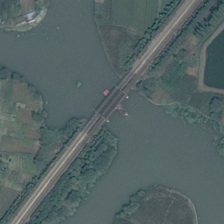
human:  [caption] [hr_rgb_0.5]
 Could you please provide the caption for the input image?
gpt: many green planes are in two sides of a river with branches and a bridge over it .

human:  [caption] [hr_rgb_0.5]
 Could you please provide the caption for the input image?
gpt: many green planes are in two sides of a river with branches and a bridge over it .

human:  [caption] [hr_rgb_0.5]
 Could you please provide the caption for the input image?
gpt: many green planes are in two sides of a river with branches and a bridge over it .

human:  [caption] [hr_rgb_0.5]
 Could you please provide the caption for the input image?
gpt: many green planes are in two sides of a river with branches and a bridge over it .

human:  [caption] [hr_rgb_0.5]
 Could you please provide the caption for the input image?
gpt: many green planes are in two sides of a river with branches and a bridge over it .